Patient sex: F
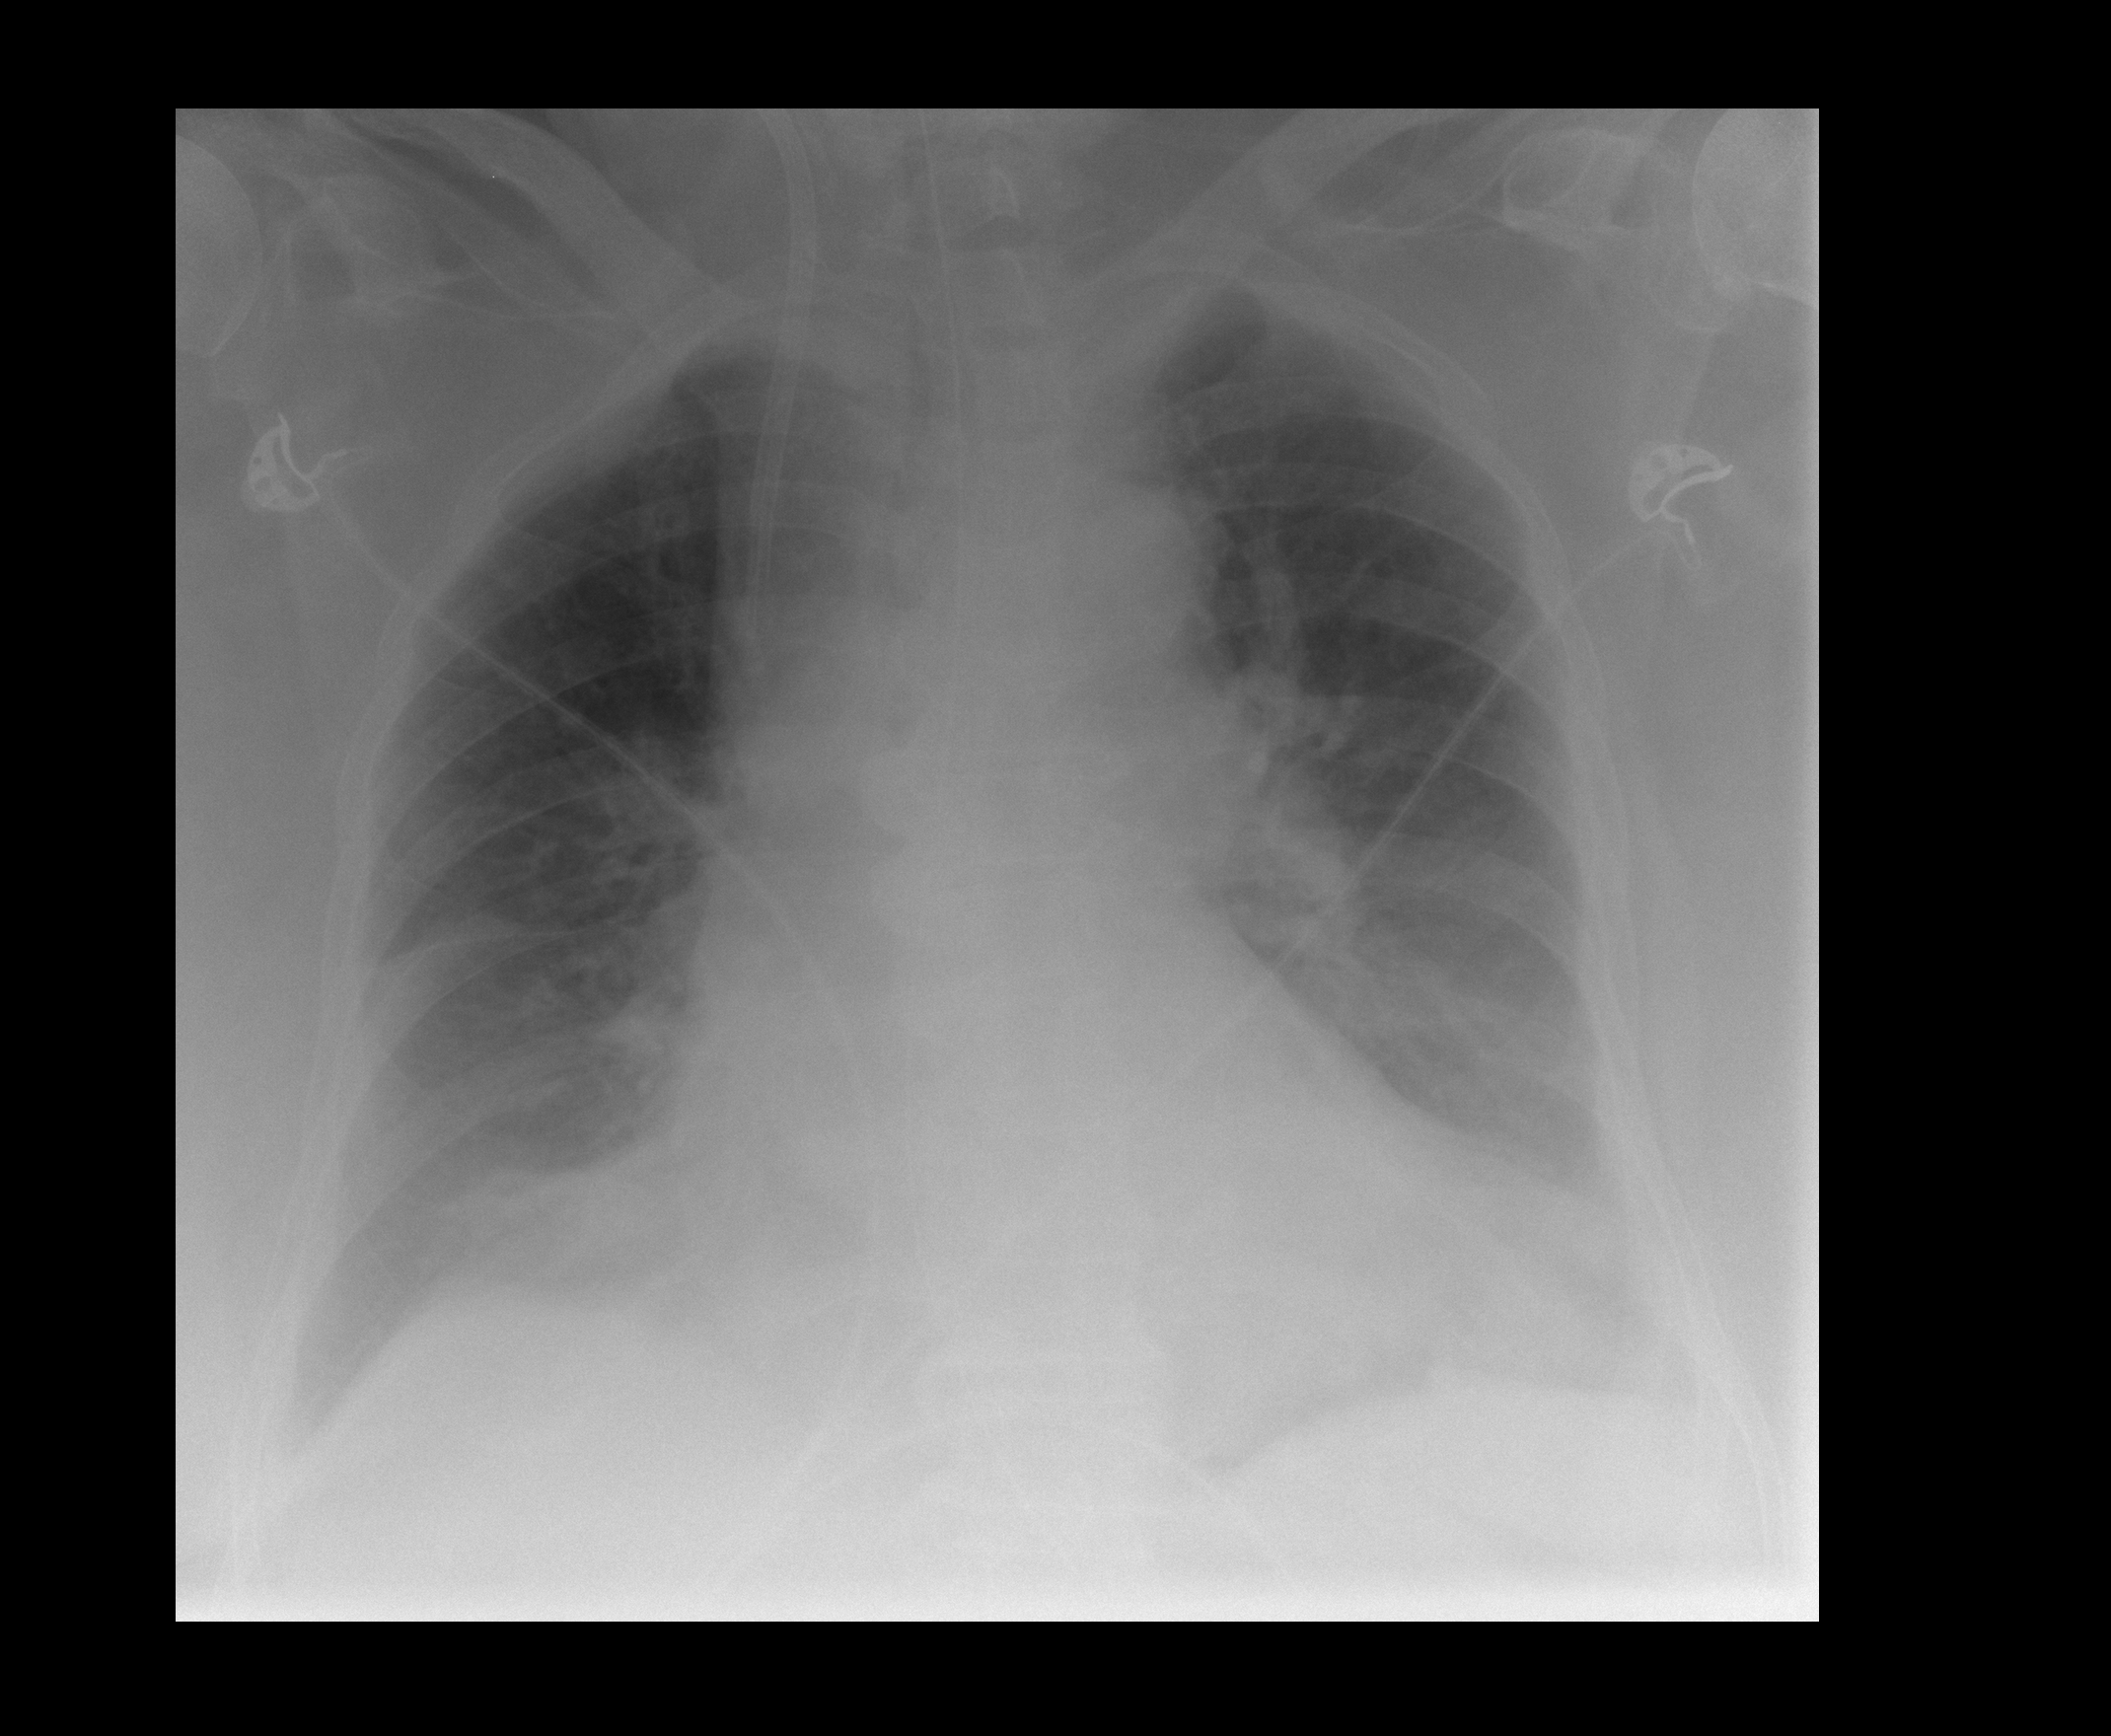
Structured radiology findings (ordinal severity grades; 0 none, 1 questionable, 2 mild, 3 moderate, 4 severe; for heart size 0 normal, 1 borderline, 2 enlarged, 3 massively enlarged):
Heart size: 2
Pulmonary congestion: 2
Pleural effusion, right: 2
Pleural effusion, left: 2
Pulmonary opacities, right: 0
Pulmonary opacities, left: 0
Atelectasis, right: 2
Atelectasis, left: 2